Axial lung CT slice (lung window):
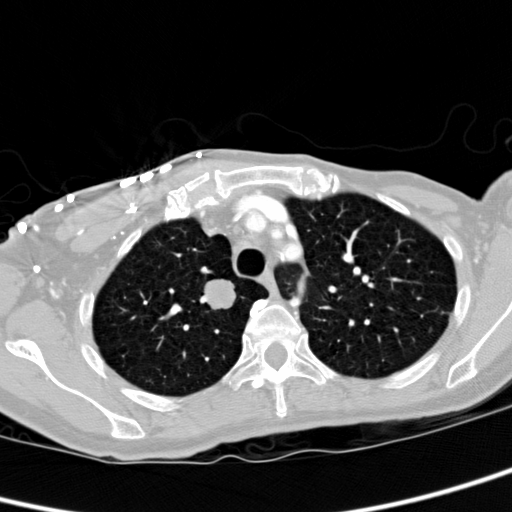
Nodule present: yes
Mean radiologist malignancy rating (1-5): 4.25